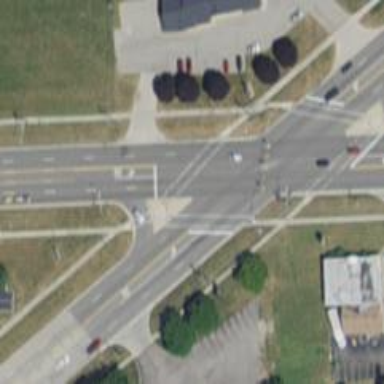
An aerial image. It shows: Marked crossing on footway.